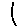
Label: line